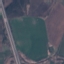
Land use / land cover class: Highway